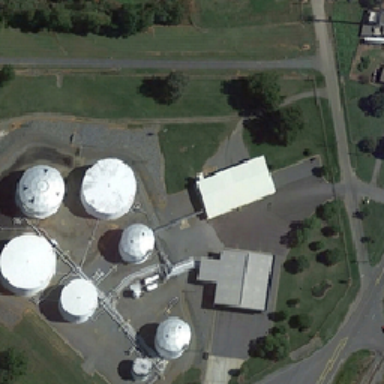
Several white stadium reservoirs are close to many sparse green trees and several expressways .